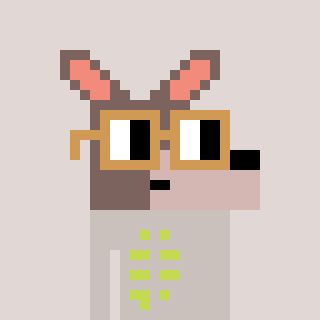
a pixel art character with square brown glasses, a kangaroo-shaped head and a foggrey-colored body on a warm background